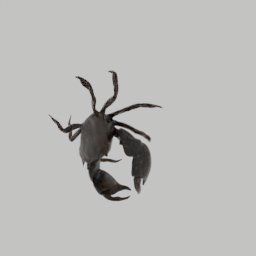
Label: animals